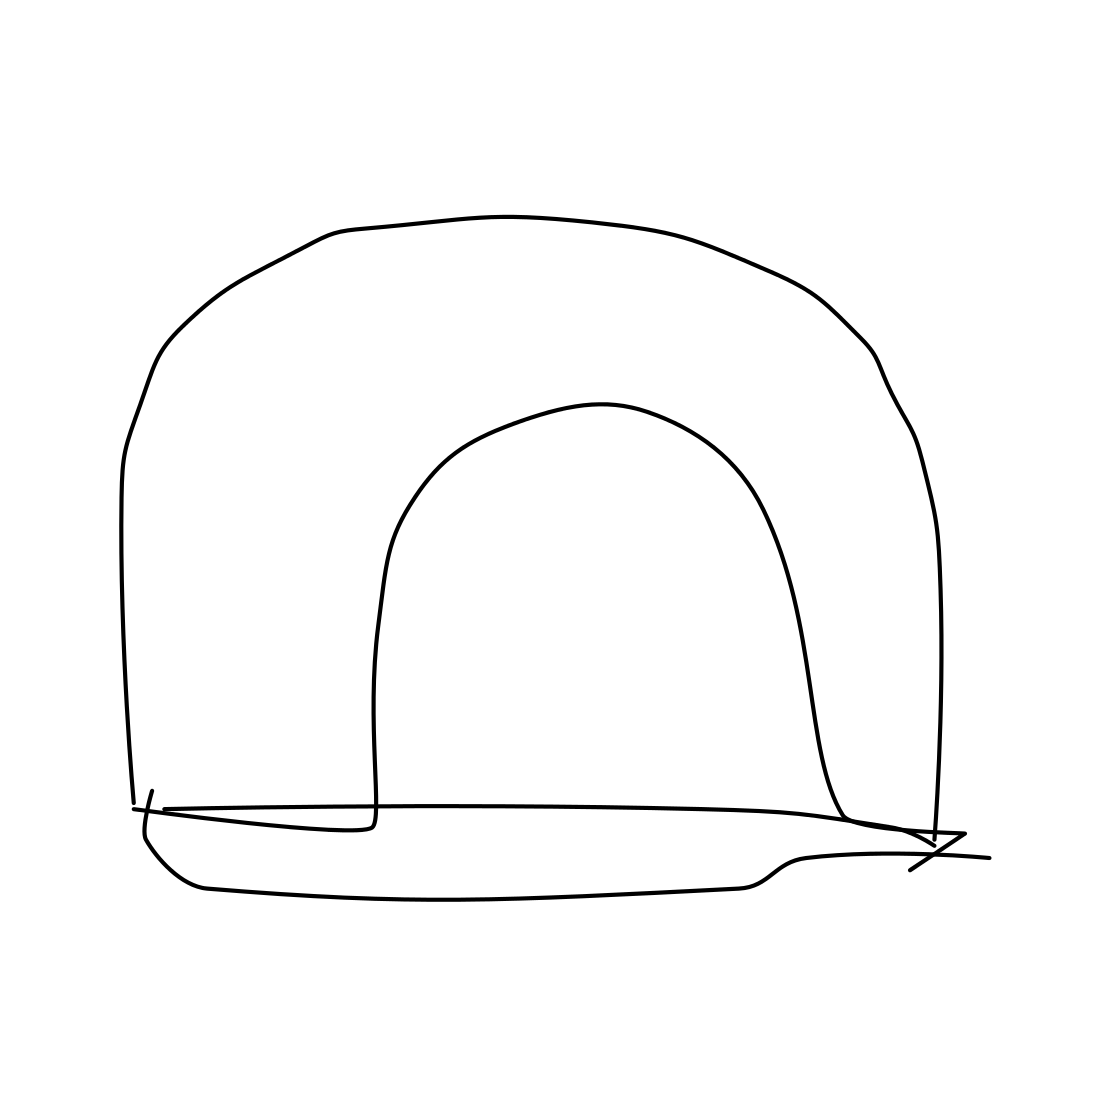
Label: helmet